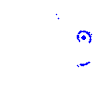
Particle: pion